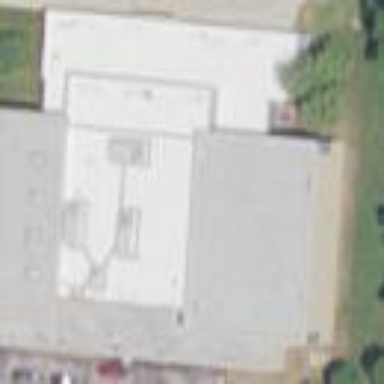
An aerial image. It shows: Community center building.